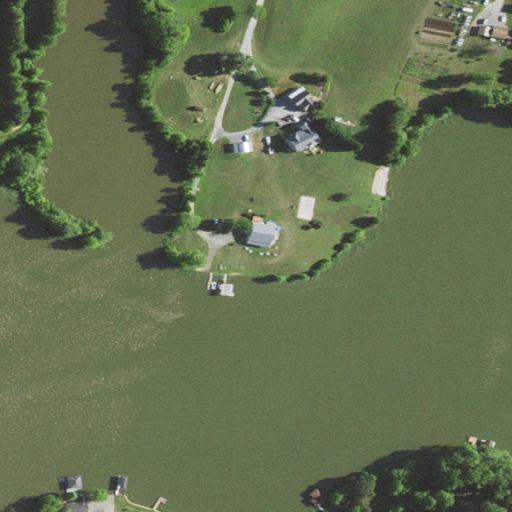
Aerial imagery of cape in Virginia named Waddys Point containing open water, pasture, open development, shrub, grassland, mixed forest, woody wetlands, low intensity development, deciduous forest, and herbaceous wetlands